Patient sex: M
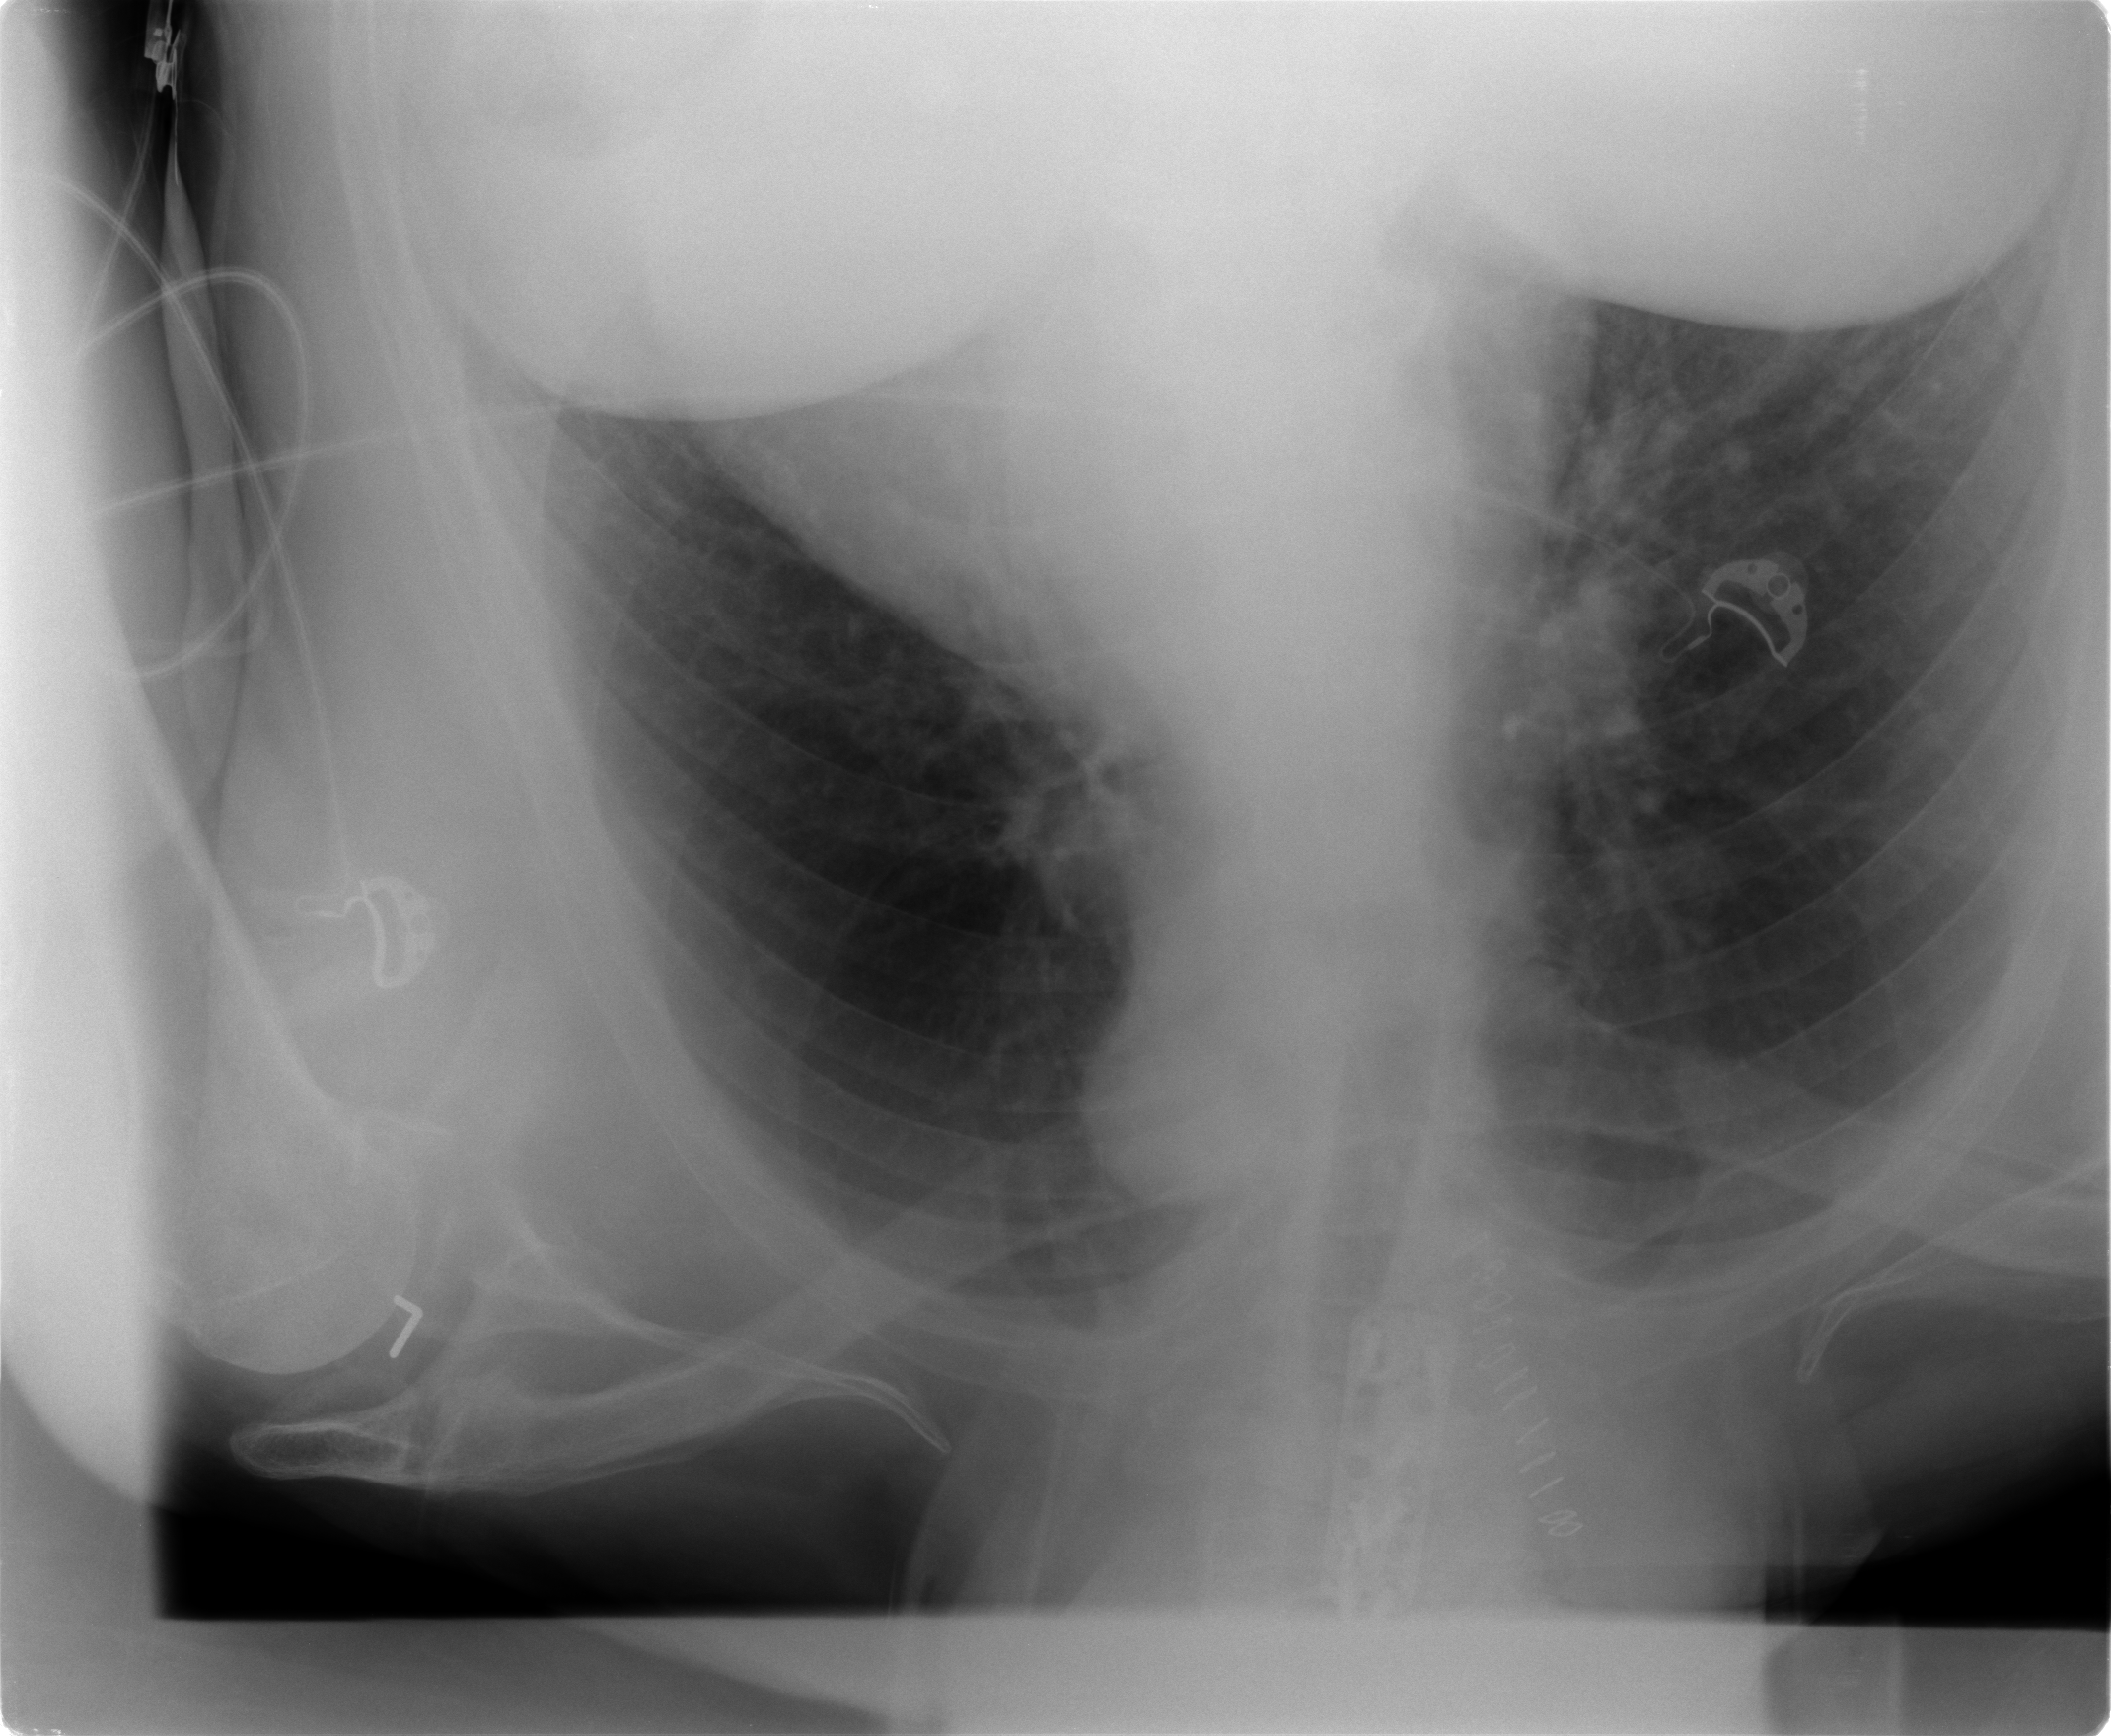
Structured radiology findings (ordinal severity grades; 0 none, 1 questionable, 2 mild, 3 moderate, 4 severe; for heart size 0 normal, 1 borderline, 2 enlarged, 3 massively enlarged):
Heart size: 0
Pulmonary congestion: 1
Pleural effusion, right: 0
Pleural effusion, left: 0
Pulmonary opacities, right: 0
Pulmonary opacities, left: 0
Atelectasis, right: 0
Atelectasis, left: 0